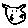
Label: cat